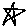
Label: star